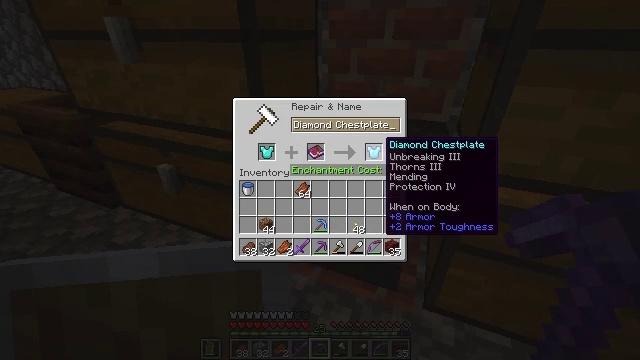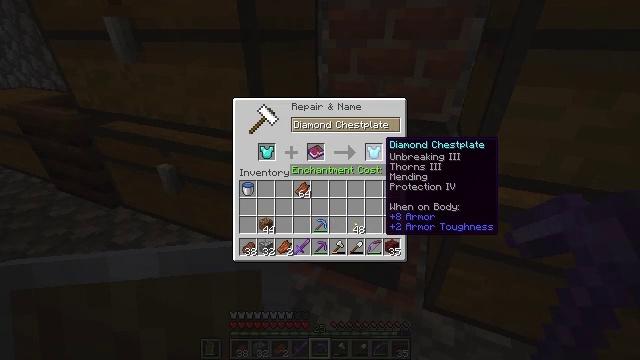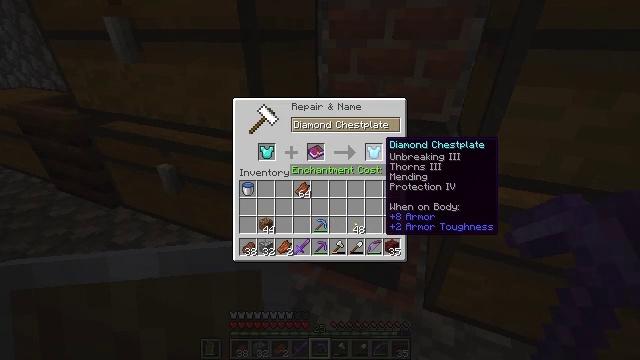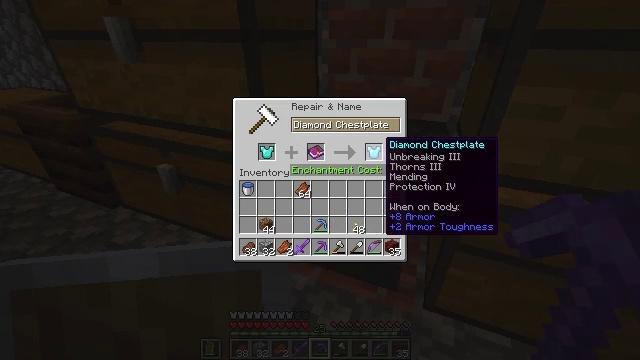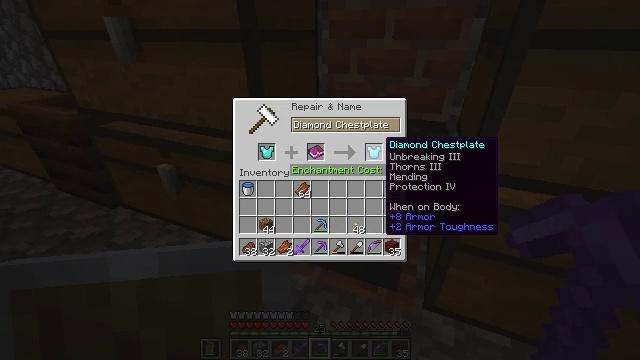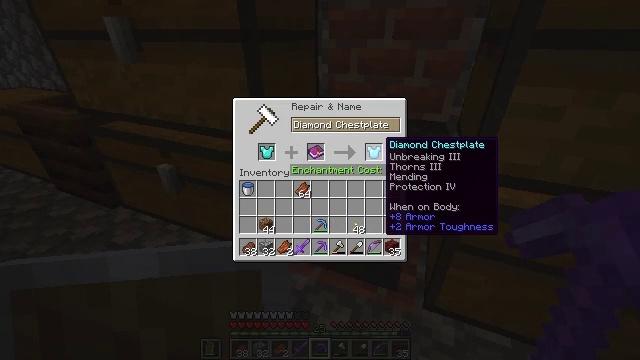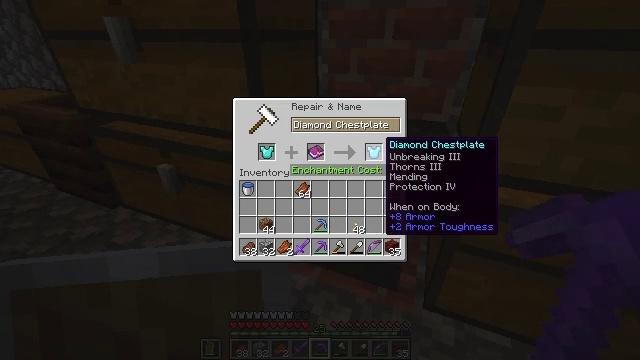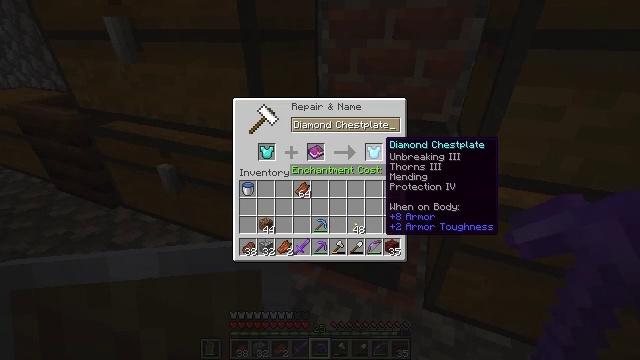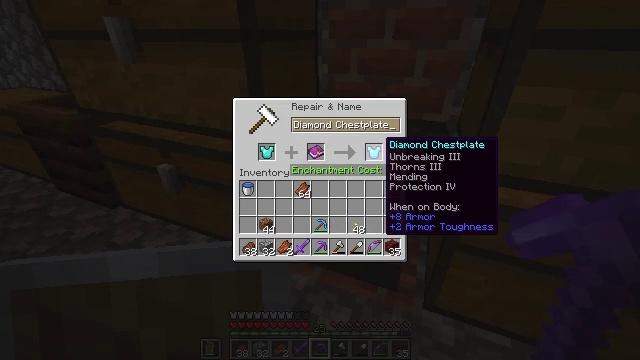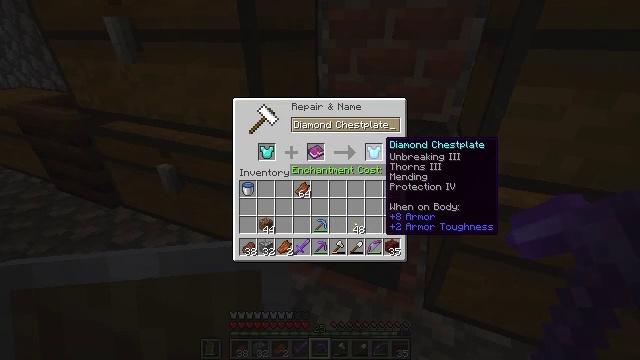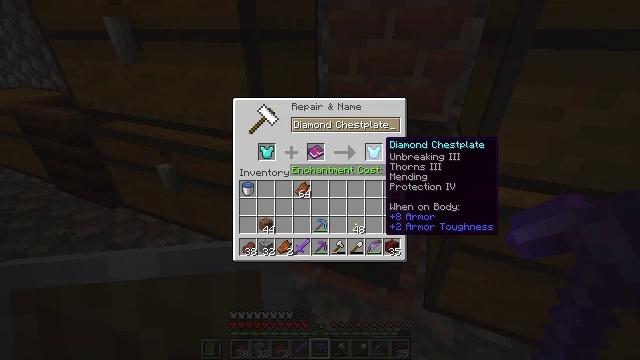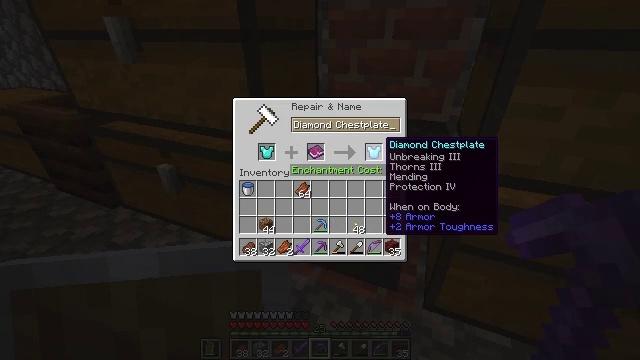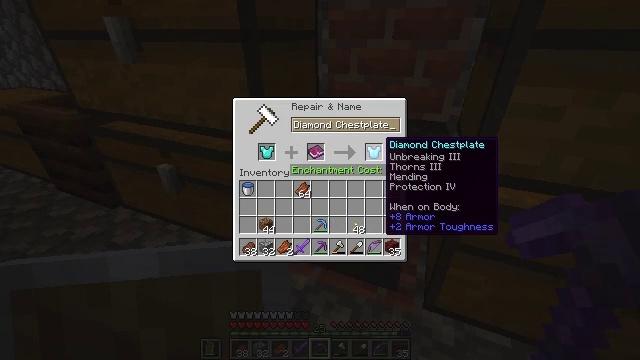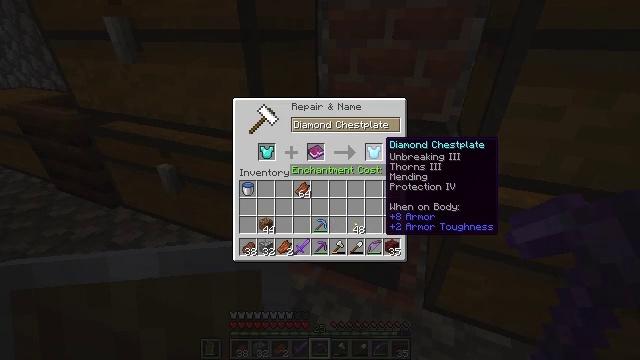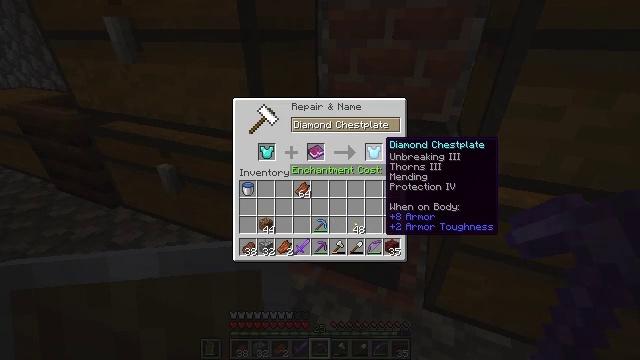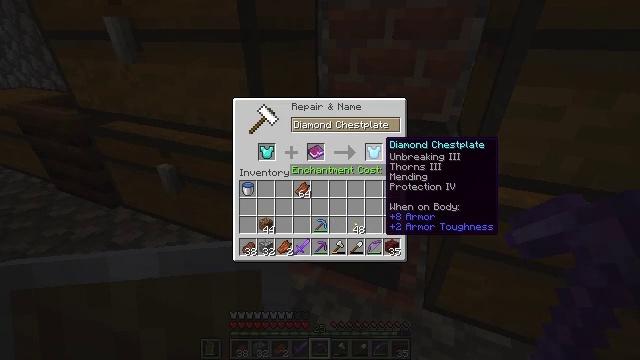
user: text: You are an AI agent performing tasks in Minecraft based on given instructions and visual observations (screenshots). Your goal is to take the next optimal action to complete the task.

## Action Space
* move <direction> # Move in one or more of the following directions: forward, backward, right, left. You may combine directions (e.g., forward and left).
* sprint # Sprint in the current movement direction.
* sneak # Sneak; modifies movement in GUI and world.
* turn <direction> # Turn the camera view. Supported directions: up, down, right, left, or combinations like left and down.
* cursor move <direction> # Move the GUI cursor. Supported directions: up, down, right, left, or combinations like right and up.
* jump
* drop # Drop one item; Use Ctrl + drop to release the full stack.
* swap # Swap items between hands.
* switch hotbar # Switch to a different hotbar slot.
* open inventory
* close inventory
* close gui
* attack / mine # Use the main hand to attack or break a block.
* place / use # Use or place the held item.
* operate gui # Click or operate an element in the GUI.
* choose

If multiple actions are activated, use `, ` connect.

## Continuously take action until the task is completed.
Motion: motion action
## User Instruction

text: Craft a netherite chestplate by upgrading your diamond chestplate.
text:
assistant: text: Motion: no_op
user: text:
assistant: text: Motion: no_op
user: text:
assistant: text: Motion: no_op
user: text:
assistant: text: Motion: no_op
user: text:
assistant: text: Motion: no_op
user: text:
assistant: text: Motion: no_op
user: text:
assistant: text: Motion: no_op
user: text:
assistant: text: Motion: no_op
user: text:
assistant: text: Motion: no_op
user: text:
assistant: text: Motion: no_op
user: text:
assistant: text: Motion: no_op
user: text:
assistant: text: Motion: no_op
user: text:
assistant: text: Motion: no_op
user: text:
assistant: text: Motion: no_op
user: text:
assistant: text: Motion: no_op
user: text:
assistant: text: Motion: no_op
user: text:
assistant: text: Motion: no_op
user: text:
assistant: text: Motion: no_op
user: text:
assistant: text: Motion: no_op
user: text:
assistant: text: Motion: no_op
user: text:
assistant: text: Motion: no_op
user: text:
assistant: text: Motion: no_op
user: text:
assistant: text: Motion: no_op
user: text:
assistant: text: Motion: no_op
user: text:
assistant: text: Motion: no_op
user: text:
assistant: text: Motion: no_op
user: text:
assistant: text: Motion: no_op
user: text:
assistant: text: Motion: attack / mine
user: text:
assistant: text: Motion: attack / mine
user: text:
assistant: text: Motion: no_op